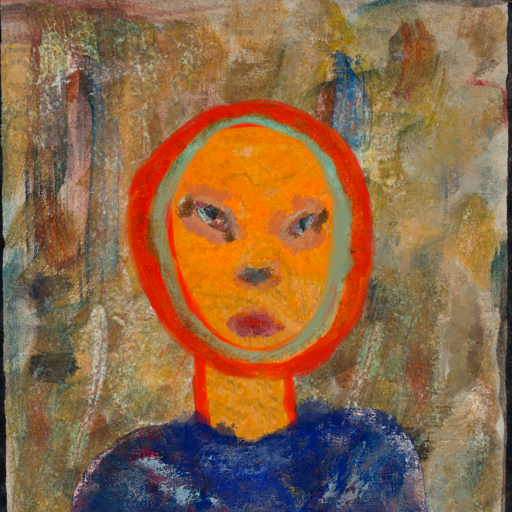
Background: Pipe, Head And Neck Front: Sisters, Face Front: Boggyland, Bust: Irani, Hair Front: Sisters, Head Accessory: Blank, Second Necklace: Blank, Necklace: Blank, Baby: Blank